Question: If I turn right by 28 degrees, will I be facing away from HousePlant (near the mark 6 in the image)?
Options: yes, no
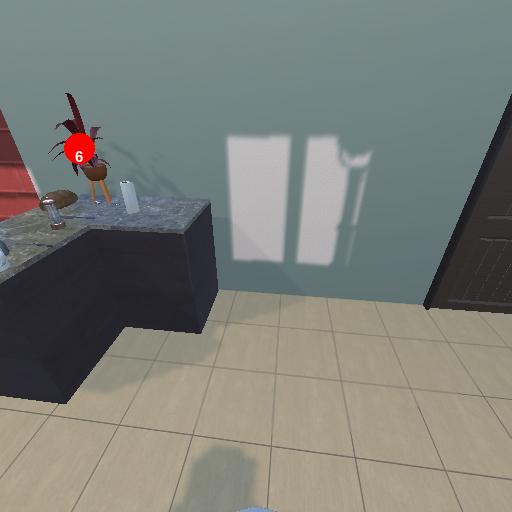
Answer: yes